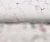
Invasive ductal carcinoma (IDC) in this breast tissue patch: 0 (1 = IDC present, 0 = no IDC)